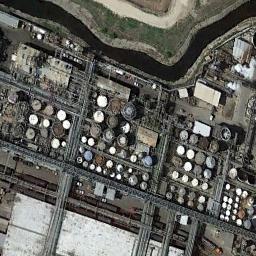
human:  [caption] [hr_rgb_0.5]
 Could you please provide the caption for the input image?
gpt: There are many storage tanks on the bare land next to the river .

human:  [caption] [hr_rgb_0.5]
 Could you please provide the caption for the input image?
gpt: Many buildings are next to storage tanks .

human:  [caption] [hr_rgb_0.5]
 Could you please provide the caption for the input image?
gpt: There are about ten storage tanks here .

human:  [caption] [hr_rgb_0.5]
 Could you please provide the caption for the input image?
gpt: There are many different sized storage tanks in the factory, And there is a river outside the factory .

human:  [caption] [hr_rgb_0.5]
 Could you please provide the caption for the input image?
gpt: There are many storage tanks and pipelines .